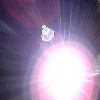
Label: sunburn